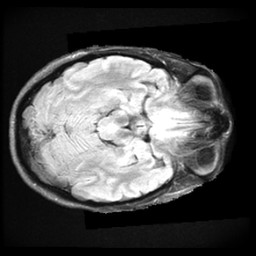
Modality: FLAIR
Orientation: axial
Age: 31
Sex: female
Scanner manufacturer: ge
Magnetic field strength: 3 T
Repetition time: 11 s
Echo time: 0.1497 s